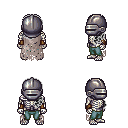
a pixel art fantasy rpg character, male body template, skeleton, gray tattered cape, teal pants, gray left-swept hairstyle, metal helm, leather bracers, four views (front, back, left, right), 2x2 character sprite sheet, small pixel art, hard edges, no anti-aliasing